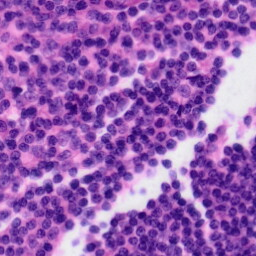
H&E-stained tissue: Tonsil